Question: Basically I have a tableView like this:

Different question, I've created the UISwitch so it has a function and the it's called when something's switched:
'''
[switchView addTarget:self action:@selector(switchChanged:)
forControlEvents:UIControlEventValueChanged];
- (void) switchChanged:(id)sender {
UISwitch* switchControl = sender;
NSLog( @"The switch is %@", switchControl.on ? @"ON" : @"OFF" );
}
'''
Now I'd like to know, how can I tell in which row was it clicked?
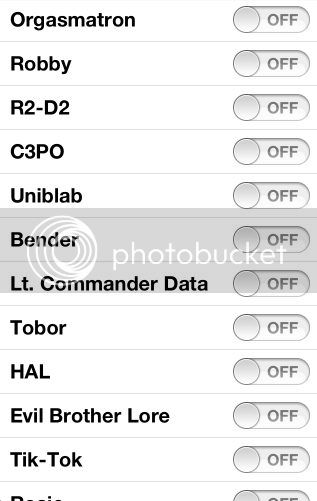
Answer: To all who have this problem, I've found the solution by:
'''
witchView.tag = indexPath.row;
'''
This way, by the tag, you can identify in which row was the UISwitch changed.